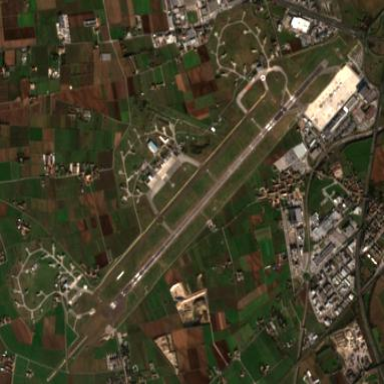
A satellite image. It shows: International aerodrome that serves both military and public aircraft.